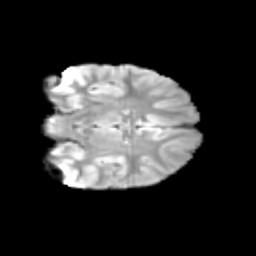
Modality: T2w
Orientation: coronal
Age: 11
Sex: male
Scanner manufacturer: siemens
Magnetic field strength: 3 T
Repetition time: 3.8 s
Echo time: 0.07 s